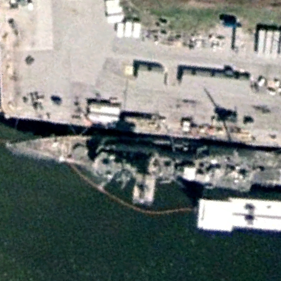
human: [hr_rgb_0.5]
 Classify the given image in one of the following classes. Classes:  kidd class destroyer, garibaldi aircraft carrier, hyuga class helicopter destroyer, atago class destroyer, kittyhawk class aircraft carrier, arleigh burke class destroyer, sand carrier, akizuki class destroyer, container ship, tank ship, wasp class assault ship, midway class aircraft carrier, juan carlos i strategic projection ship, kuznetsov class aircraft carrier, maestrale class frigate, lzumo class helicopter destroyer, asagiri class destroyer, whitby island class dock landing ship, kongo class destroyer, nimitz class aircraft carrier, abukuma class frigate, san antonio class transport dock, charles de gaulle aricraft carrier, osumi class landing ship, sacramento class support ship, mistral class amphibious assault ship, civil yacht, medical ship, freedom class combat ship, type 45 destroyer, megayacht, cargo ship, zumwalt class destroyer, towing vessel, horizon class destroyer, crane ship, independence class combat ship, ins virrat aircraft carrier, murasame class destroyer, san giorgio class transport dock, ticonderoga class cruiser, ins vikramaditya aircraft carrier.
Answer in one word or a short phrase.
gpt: Ticonderoga class cruiser